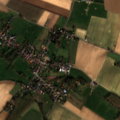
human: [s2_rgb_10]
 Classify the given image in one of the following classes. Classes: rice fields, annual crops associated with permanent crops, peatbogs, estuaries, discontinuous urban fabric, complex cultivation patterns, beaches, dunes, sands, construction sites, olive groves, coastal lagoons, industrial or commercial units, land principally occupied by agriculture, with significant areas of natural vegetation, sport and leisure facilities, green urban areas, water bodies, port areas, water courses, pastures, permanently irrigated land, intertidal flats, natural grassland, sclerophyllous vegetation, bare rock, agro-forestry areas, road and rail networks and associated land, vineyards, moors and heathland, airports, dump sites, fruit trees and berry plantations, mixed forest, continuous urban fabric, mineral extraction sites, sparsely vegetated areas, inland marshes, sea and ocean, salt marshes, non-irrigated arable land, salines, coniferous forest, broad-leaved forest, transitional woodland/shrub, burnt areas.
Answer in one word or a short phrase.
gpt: discontinuous urban fabric, non-irrigated arable land, pastures